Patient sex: F
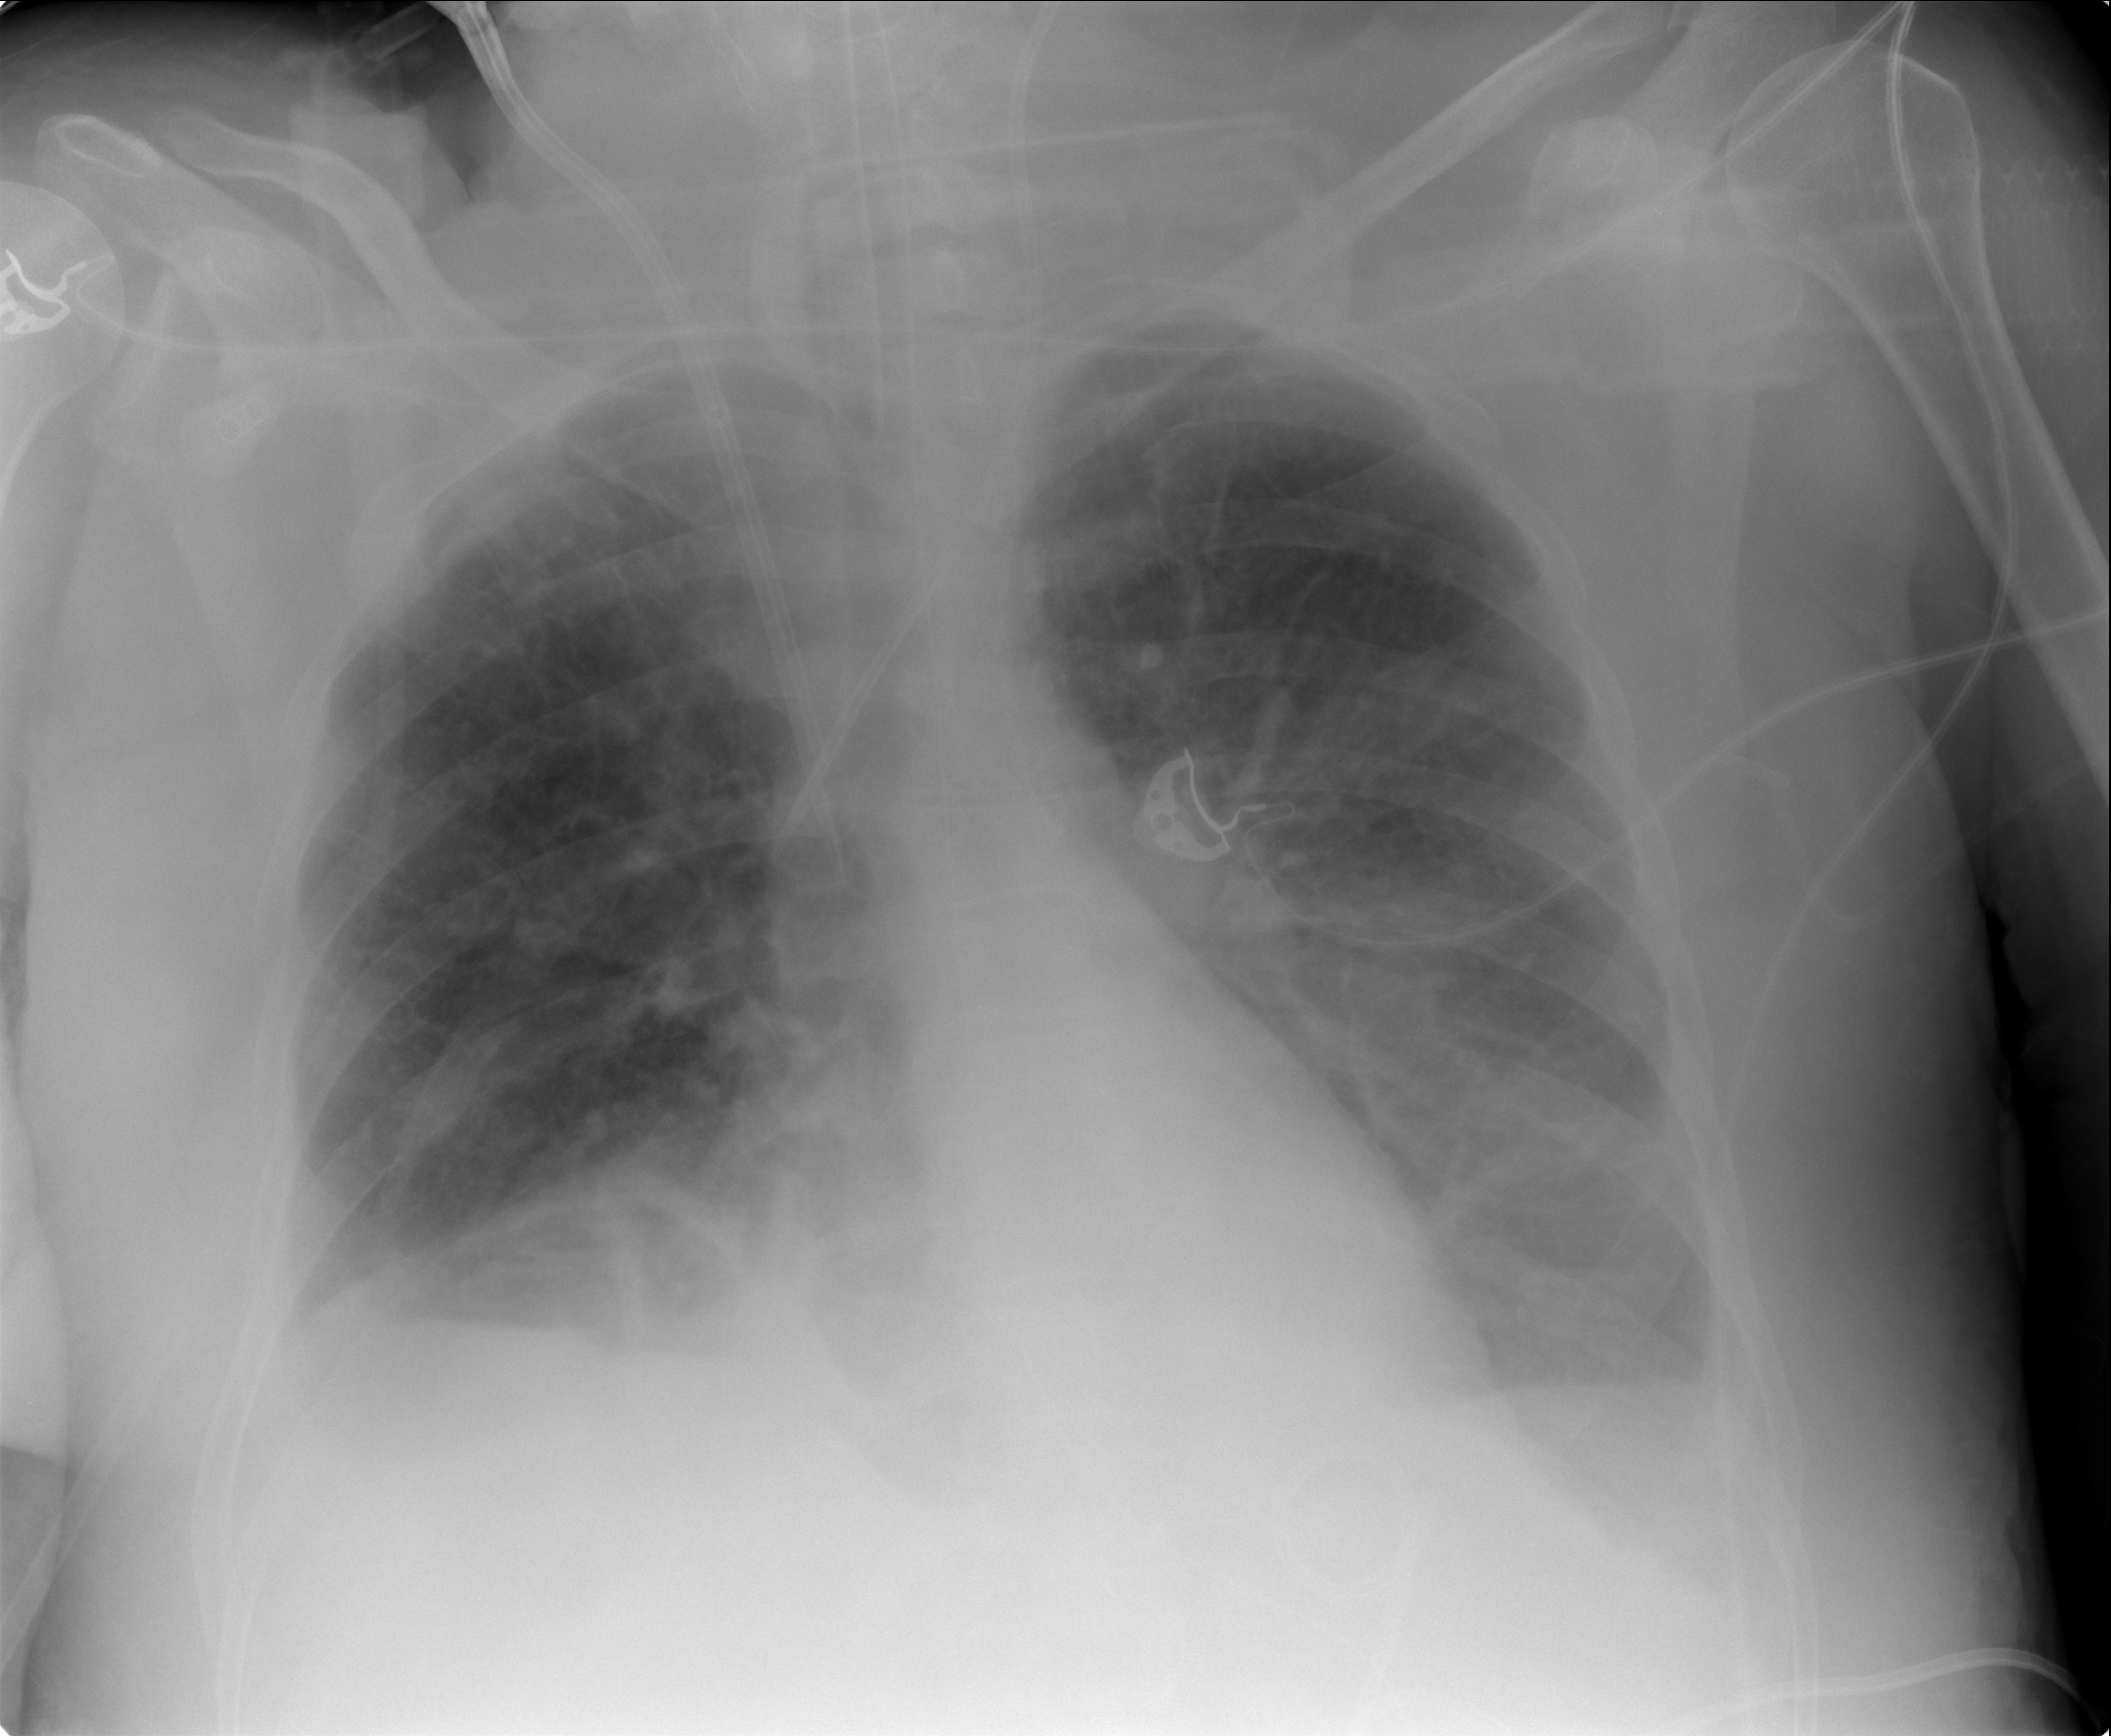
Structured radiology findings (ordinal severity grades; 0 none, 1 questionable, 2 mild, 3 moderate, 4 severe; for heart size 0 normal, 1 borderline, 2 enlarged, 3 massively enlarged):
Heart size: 0
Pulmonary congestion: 1
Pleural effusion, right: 2
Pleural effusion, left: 2
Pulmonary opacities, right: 2
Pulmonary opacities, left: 2
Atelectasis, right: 2
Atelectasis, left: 2